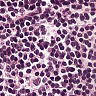
Metastatic tissue present: no